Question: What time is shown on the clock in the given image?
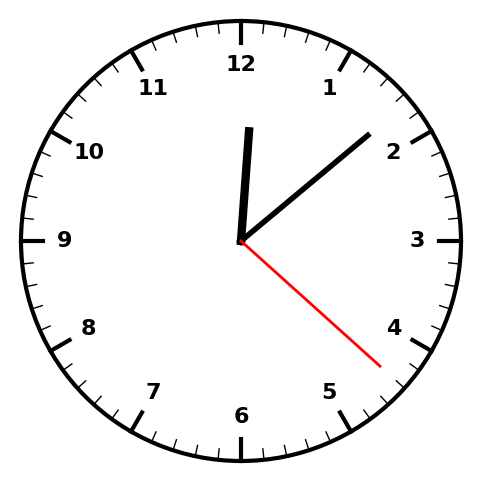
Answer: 12:08:22